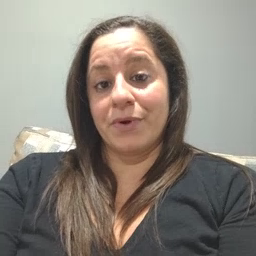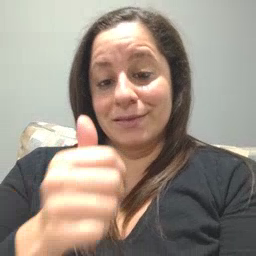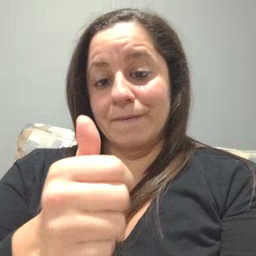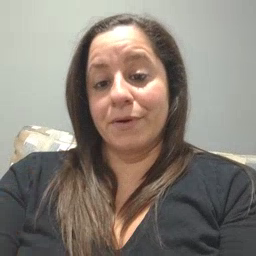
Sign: yourself